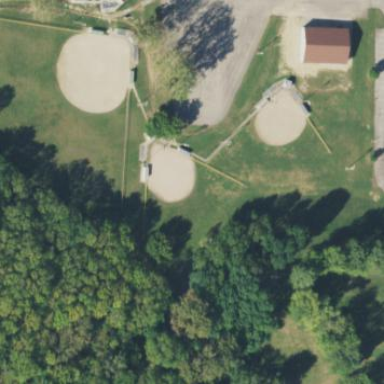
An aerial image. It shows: Baseball pitch for leisure land activities.